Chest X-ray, PA view. Patient: 41 years old, sex M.
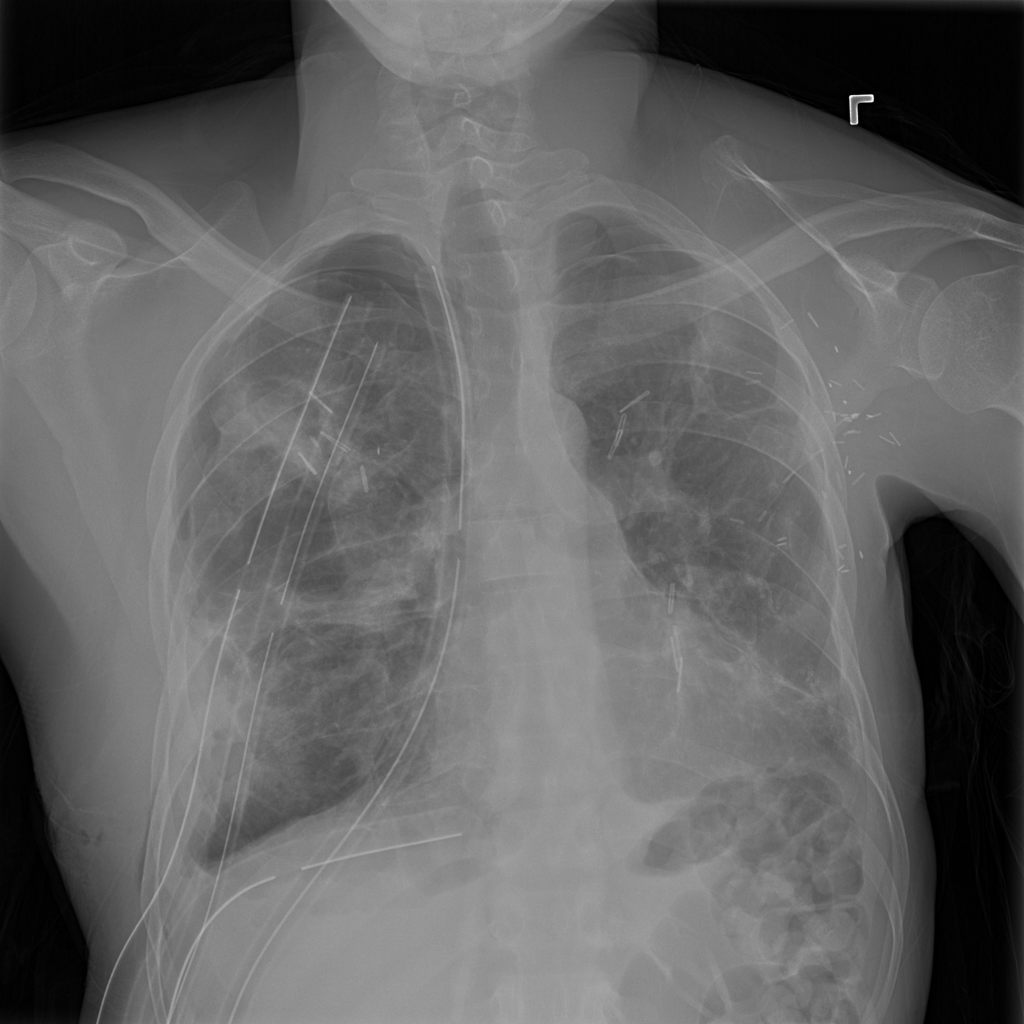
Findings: Atelectasis, Pneumothorax